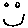
Label: smiley face